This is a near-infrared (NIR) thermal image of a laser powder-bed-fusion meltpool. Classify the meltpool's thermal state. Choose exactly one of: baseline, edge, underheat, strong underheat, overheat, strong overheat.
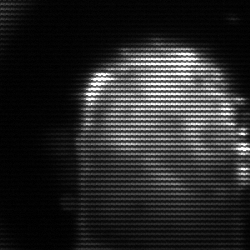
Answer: baseline